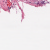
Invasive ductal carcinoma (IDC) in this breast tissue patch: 0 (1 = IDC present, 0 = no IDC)